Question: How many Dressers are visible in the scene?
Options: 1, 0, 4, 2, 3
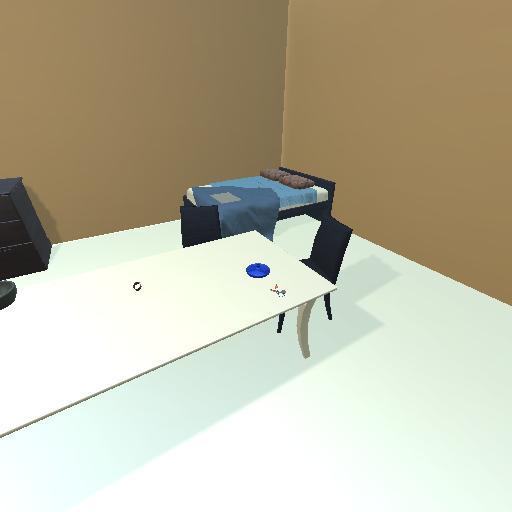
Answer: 1